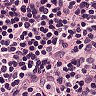
Metastatic tissue present: no